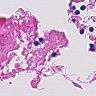
Metastatic tissue present: no